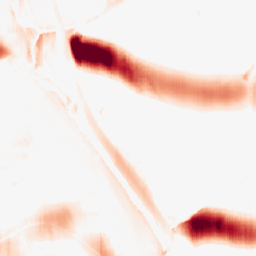
Category: morphological
Decomposition family: morphological_ellipse
Decomposition parameters: operation: opening
width: 50
height: 5
Upsampling method: area
Upsampling parameters: scale: 2
Upsampling scale: 2